Плоский конденсатор с вертикальными пластинами заряжают как показано на рисунке, и помещают нижними краями выше и по обе стороны от небольшой горизонтальной стрелки компаса. Вершины пластин соединяют с помощью небольшого проводящего стержня и он начинает разряжаться. Опишите реакцию стрелки компаса на процесс разрядки.  Задача была предложена участникам Венгерской национальной олимпиады по физике несколько лет назад. «Официальное» решение задачи выглядит примерно так. Когда вершины пластин соединяются проводящим стержнем, по нему слева направо начинает протекать электрический ток $I = -dQ/dt$. В то же время электрическое поле между пластинами $E = {\varepsilon_0}^{-1}Q/A$ меняется, из-за чего, согласно одному из уравнений Дж. К. Максвелла, возникает так называемый ток смещения. Плотность этого тока смещения пропорциональна скорости изменения электрического поля с коэффициентом пропорциональности $\varepsilon_0$. Таким образом \begin{equation} j_D = \varepsilon_0\dot{E} = \frac{1}{A}\frac{dQ}{dt} = -\frac{I}{A}. \end{equation} Ток в стержне (равный $I$) и ток смещения (равный $j_DA = -I$) взятые вместе могут быть рассмотрены как замкнутый контур с током. Согласно уравнениям Максвелла, магнитные поля создаются не только обычными электрическими токами, но и токами смещения. Поскольку ток смещения и ток в стержне имеют равные величины (но противоположные направления), а ток смещения ближе к стрелке компаса, его эффект больше. Вот почему во время процесса разрядки стрелка компаса имеет тенденцию вращаться (см. рисунок ниже), при этом ее северный полюс движется в направлении против часовой стрелки (от показанного положения), если смотреть сверху. Впоследствии он вернется в исходное положение.
Является ли «официальное» решение верным?
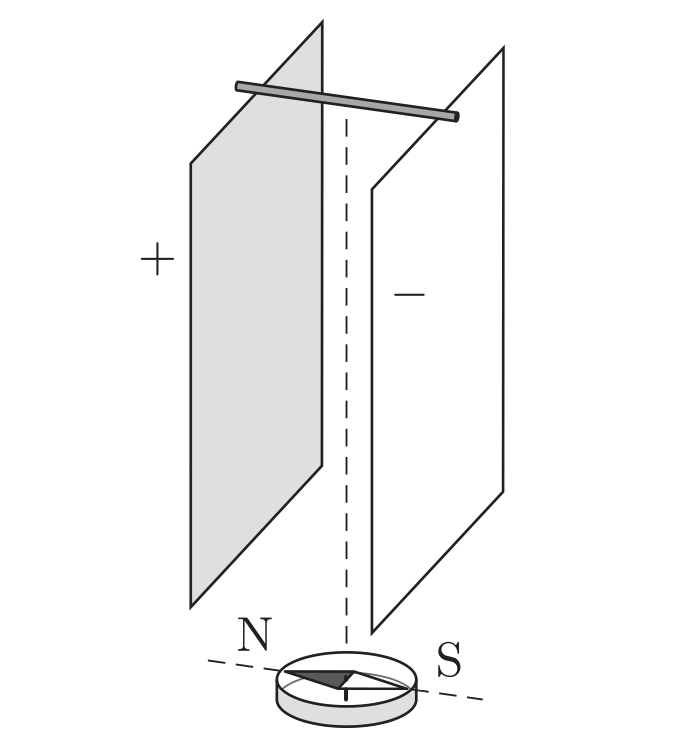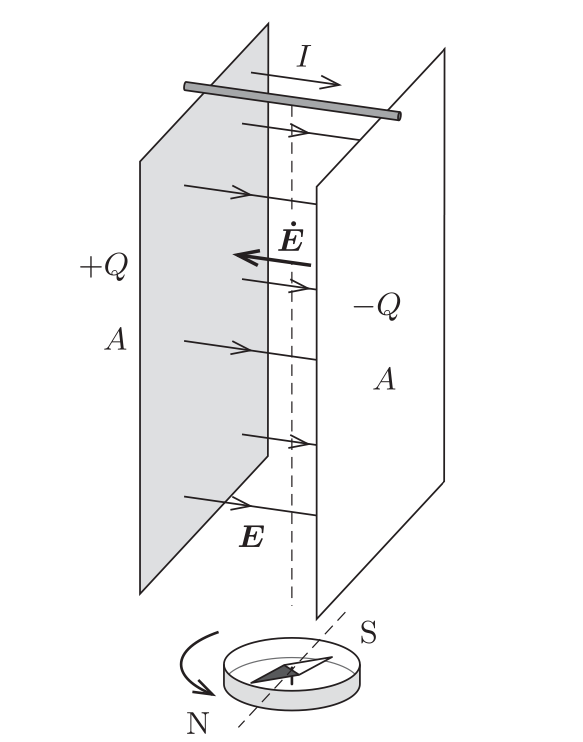
Ответ: Нет, стрелка компаса будет вращаться в направлении $\textit{по}$ часовой стрелке
Темы:
T, ★★, Электромагнетизм, Электромагнитная индукция, 200 задач, Вихревое электрическое поле